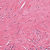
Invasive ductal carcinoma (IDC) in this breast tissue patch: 0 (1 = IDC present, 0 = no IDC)